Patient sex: M
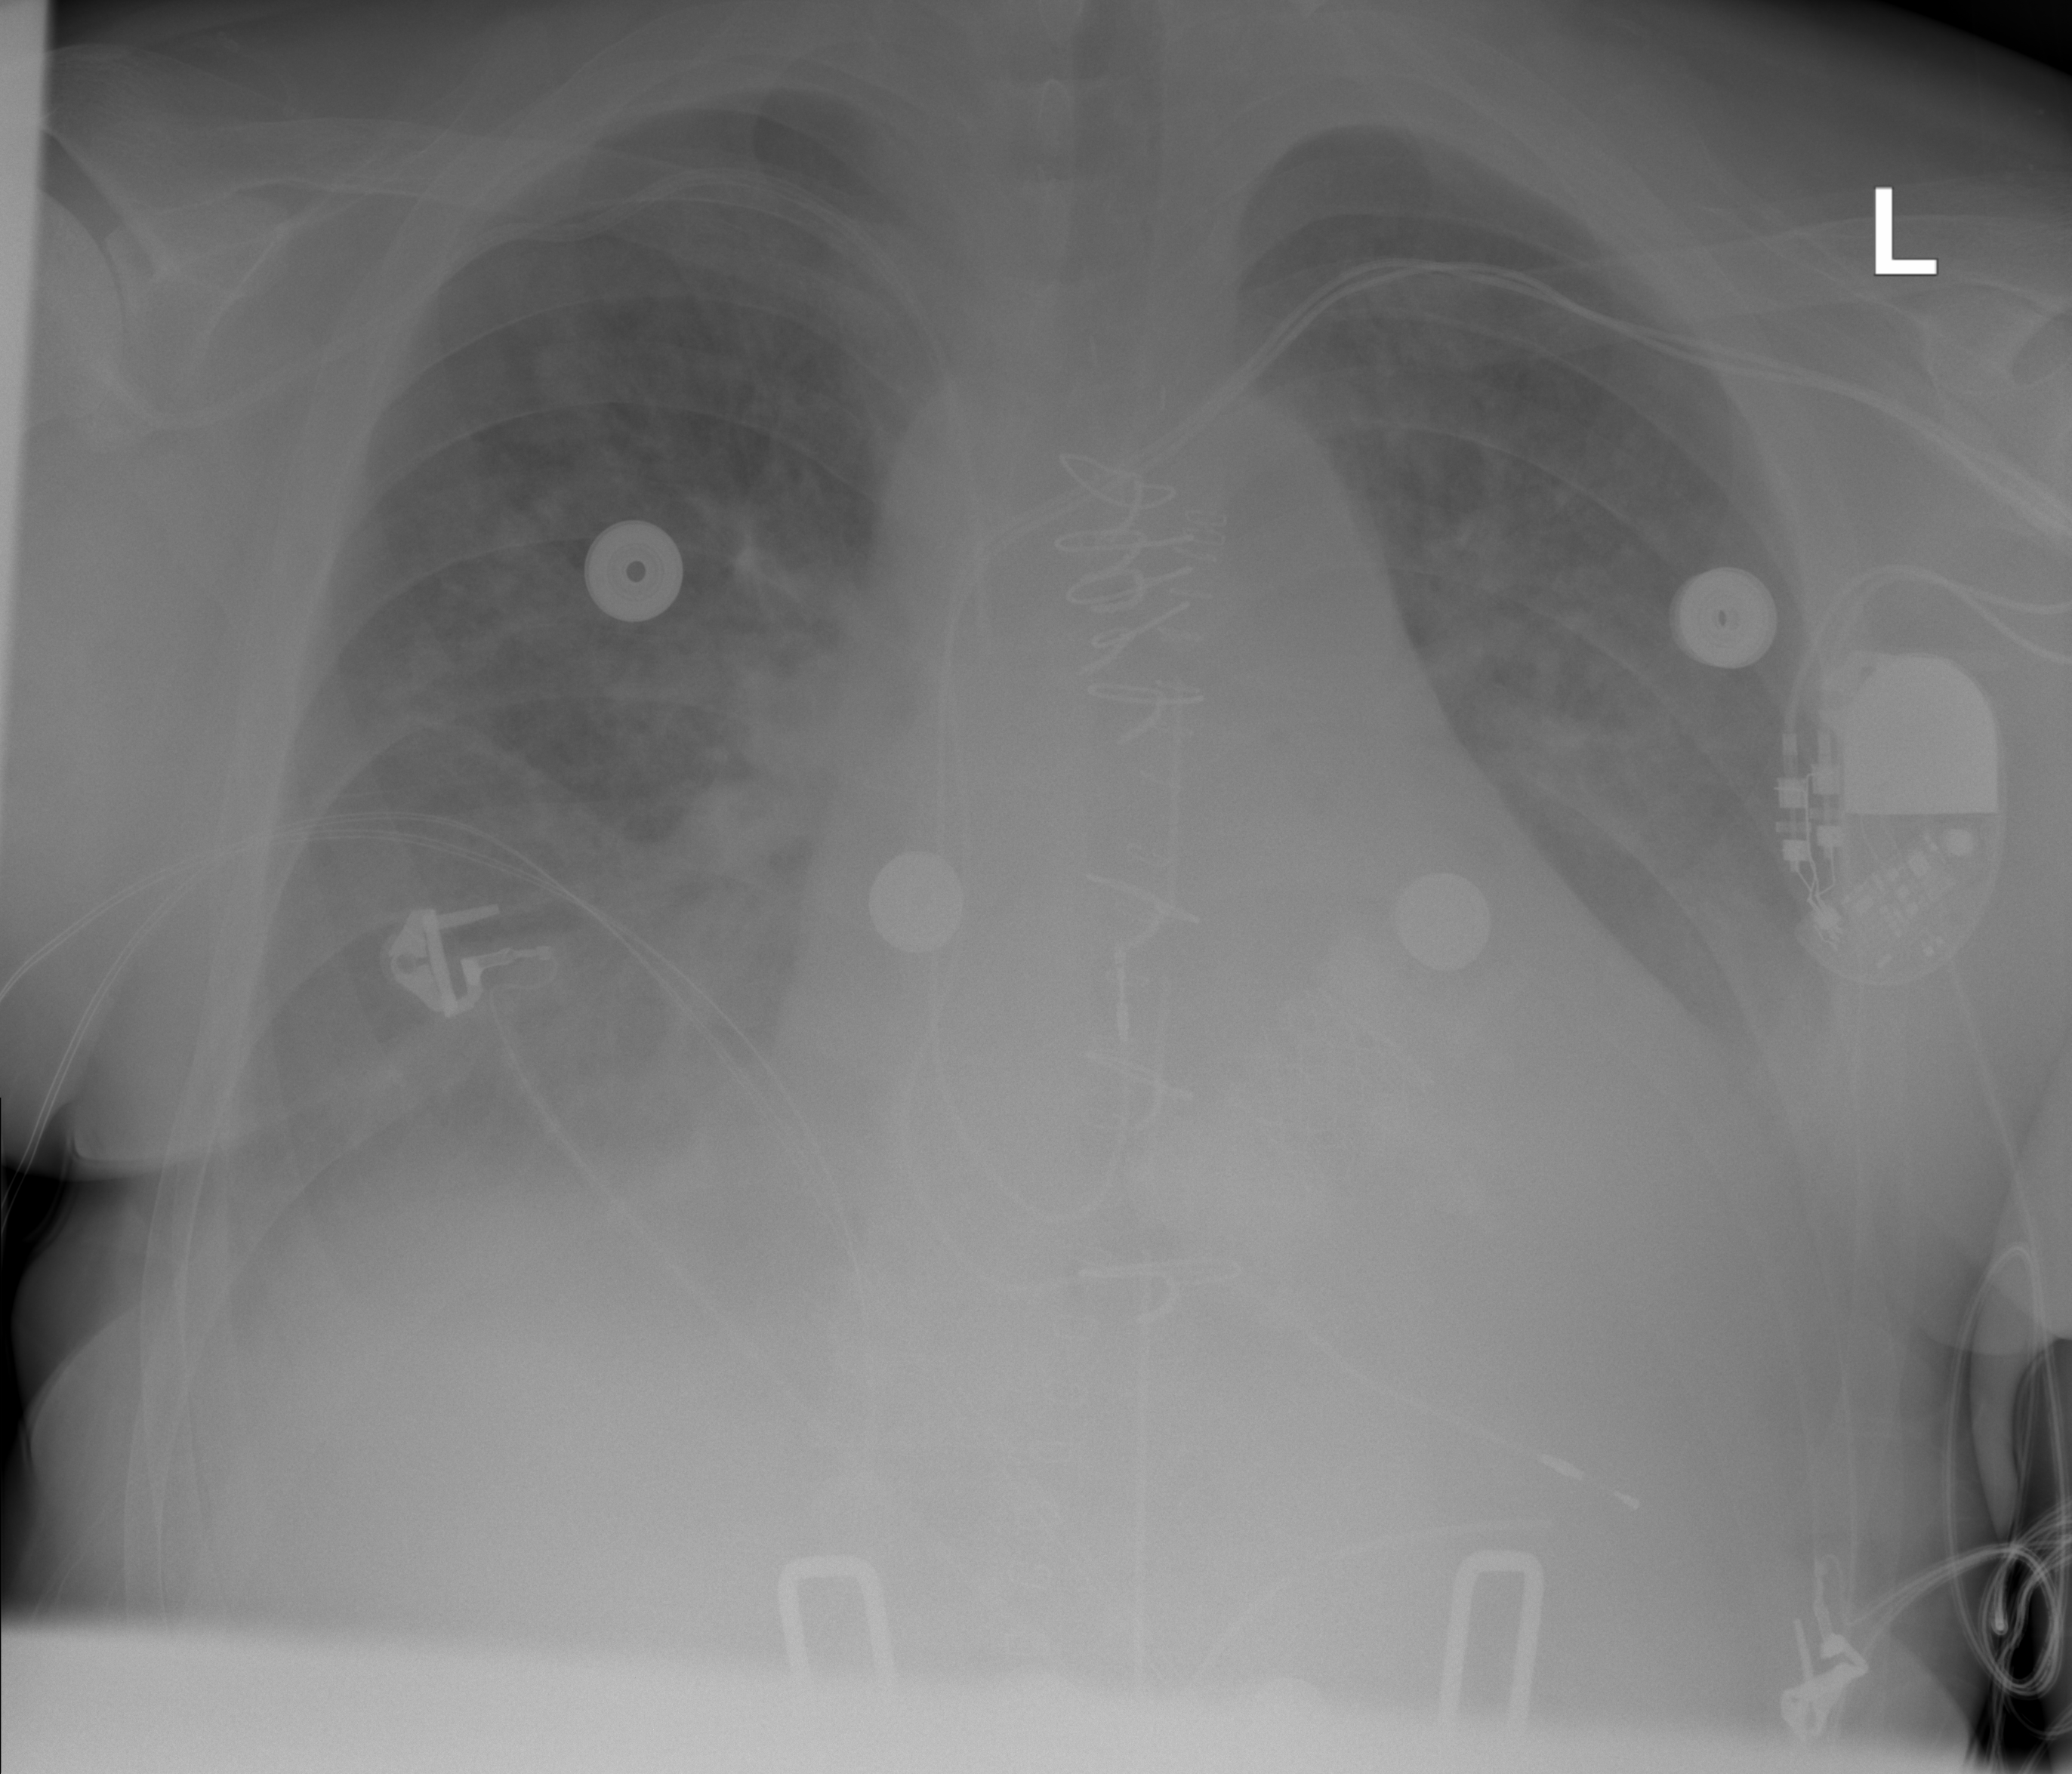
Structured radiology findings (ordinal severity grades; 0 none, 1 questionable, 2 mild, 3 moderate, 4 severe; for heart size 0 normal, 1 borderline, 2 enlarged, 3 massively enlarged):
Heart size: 1
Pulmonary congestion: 2
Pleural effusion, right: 0
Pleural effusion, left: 2
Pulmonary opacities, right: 2
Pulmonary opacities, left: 2
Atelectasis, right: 2
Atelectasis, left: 2